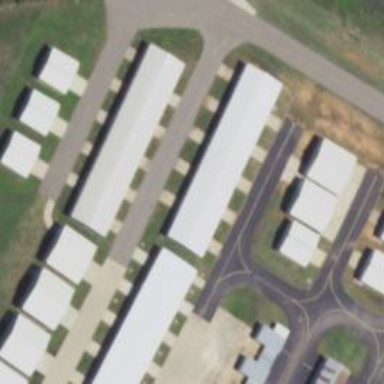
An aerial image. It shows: Hangar.